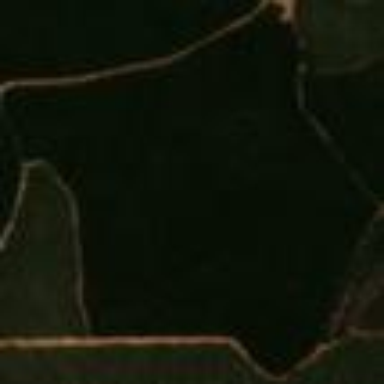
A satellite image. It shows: Plantation of evergreen needle-leaved forest.